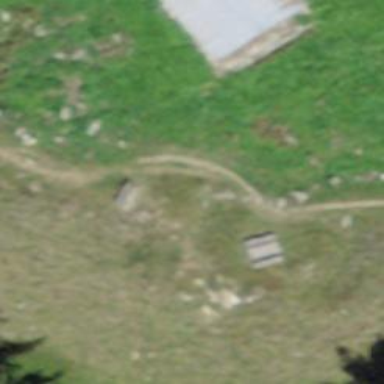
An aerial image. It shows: Red bench.